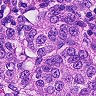
Metastatic tissue present: yes